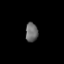
Tissue: lung
Cell type: Others
Senescence score: 0.238
Nuclear area (px): 234
Mean DAPI intensity: 106.333